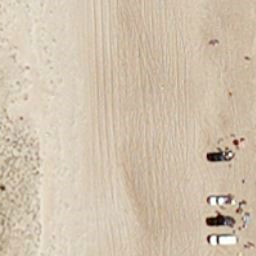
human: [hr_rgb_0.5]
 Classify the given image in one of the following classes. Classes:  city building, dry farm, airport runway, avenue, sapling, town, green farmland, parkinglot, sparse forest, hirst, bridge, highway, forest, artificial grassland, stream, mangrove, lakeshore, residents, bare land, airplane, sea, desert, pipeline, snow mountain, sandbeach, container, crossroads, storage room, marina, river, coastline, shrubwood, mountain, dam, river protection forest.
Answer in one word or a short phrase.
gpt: sandbeach